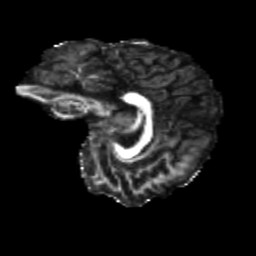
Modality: FA
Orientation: sagittal
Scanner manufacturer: siemens
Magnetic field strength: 3 T
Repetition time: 4 s
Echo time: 0.0594 s